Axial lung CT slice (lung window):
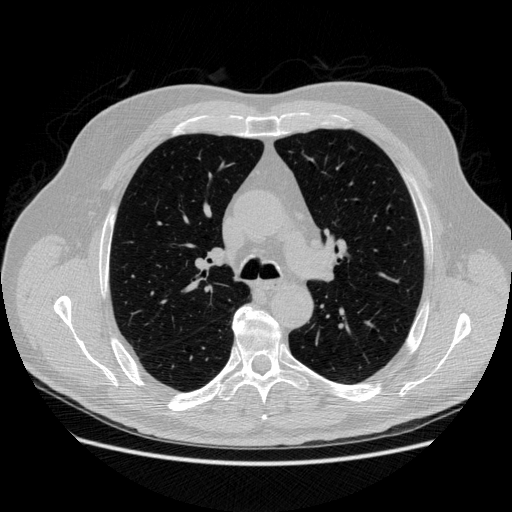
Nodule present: no